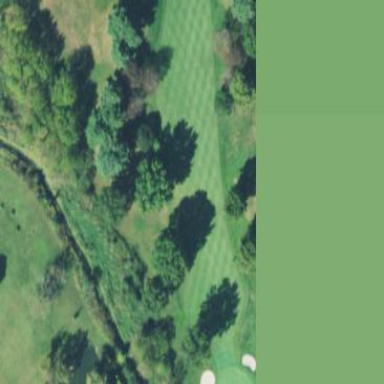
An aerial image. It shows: Grassy area designated as golf fairway.